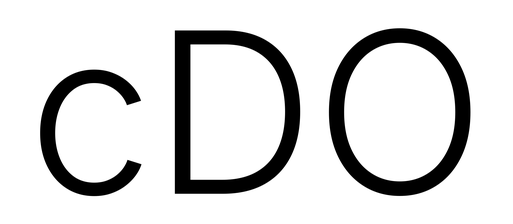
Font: Inter_Light